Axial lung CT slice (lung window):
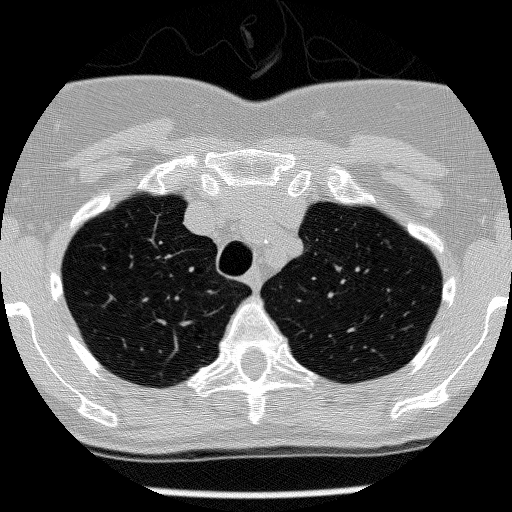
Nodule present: no